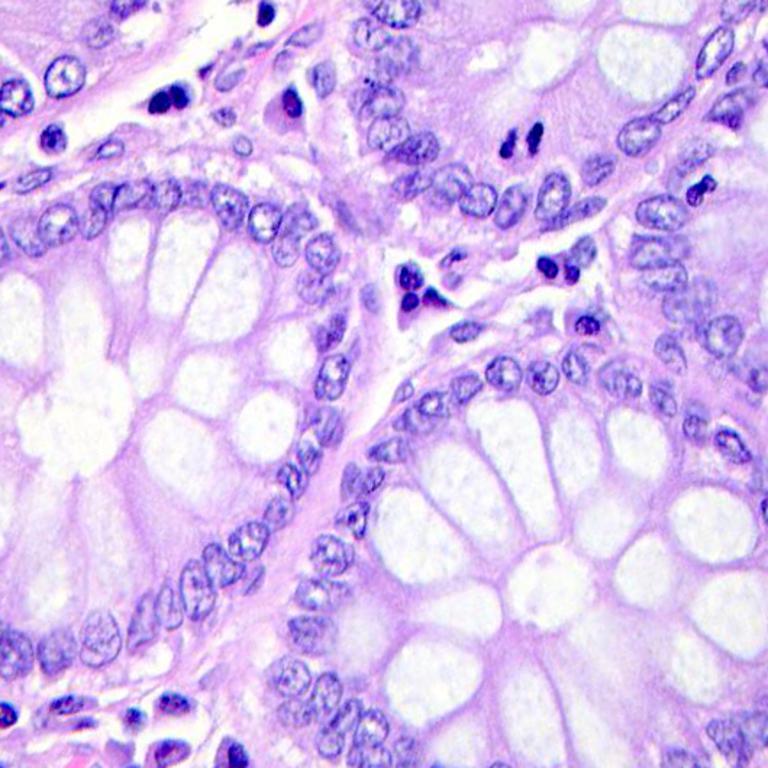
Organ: colon
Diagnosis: benign